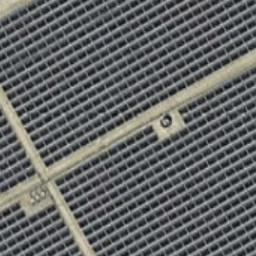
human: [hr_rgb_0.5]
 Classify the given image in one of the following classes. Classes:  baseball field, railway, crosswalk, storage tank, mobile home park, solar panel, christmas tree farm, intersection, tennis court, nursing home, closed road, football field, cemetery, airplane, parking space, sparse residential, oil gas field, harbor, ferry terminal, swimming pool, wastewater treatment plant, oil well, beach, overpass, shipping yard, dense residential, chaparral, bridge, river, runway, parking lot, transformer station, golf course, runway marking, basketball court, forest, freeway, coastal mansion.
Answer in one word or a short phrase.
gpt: solar panel